Aerial crown-view tile of a tropical tree (Barro Colorado Island, Panama), acquired 20250616:
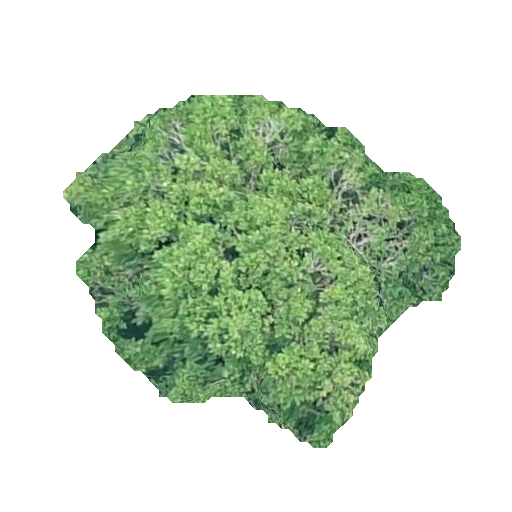
Species: Poulsenia armata
GBIF accepted scientific name: Poulsenia armata
Crown area: 131.801 m²